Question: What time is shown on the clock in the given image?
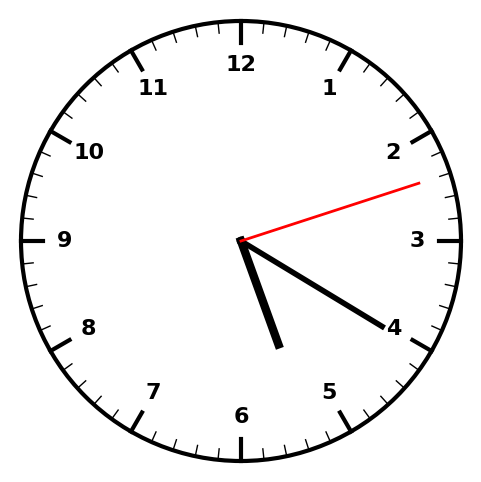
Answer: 05:20:12